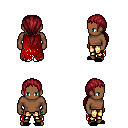
a pixel art fantasy rpg character, male body template, human, dark skin, red tattered cape, gold greaves, brunette ponytail hairstyle, black slippers, four views (front, back, left, right), 2x2 character sprite sheet, small pixel art, hard edges, no anti-aliasing